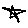
Label: star